Field crop: maize
Growth stage: 2
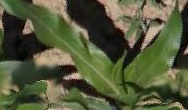
Species: maize